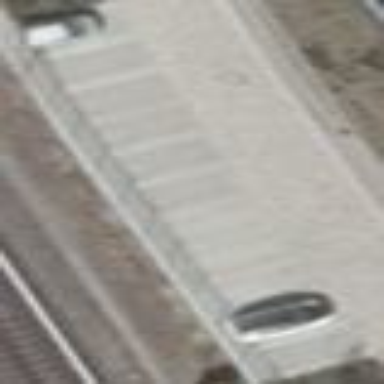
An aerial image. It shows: Street-side parking area made of paving stones. It includes park and ride facility.